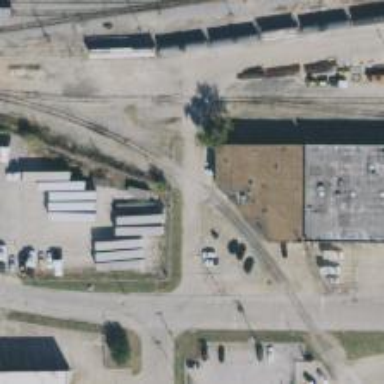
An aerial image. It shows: Rail spur service.